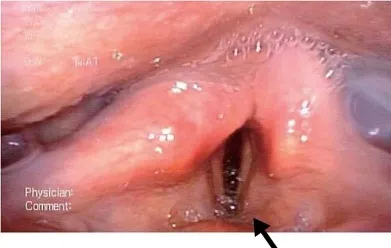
Clinical findings in case 1. (A) Preoperative fiberoscopic view. Vocal cord abduction was insufficient bilaterally, and saliva was aspirated into the subglottic area (arrow).
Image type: endoscopy (airway_endoscopy)